Field crop: tomato
Growth stage: 2
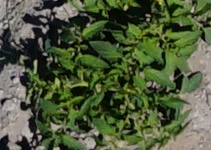
Species: tomato